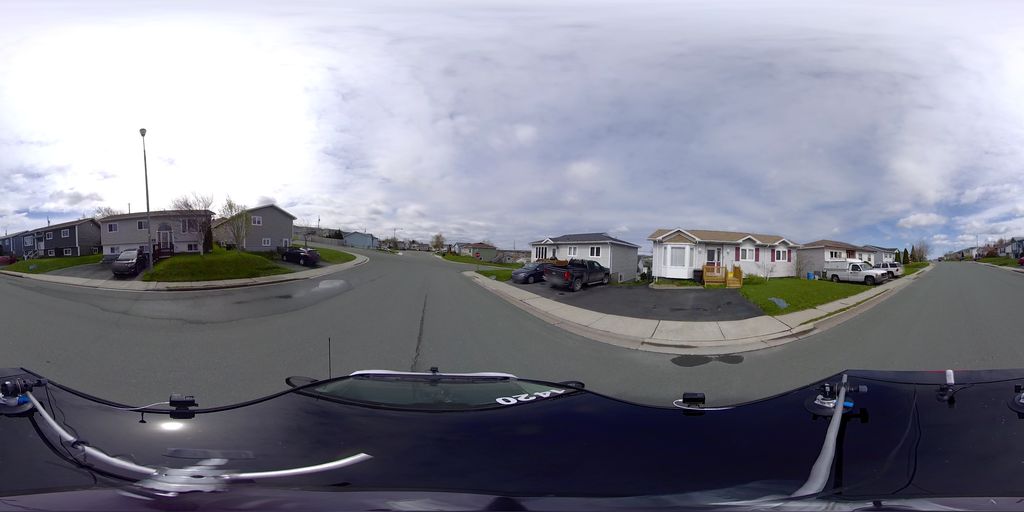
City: st_johns